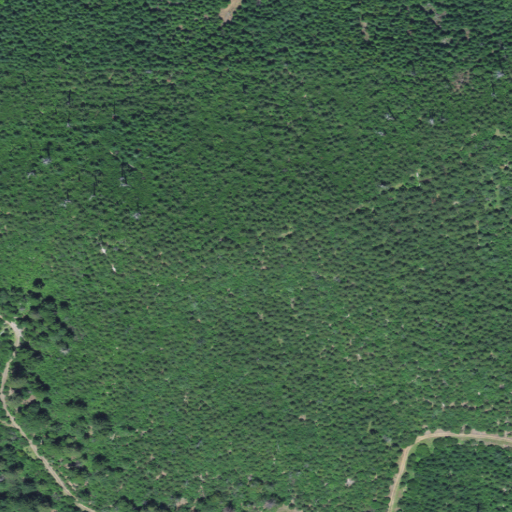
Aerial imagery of mountain in Oregon named Elkhorn Butte containing evergreen forest, mixed forest, and shrub